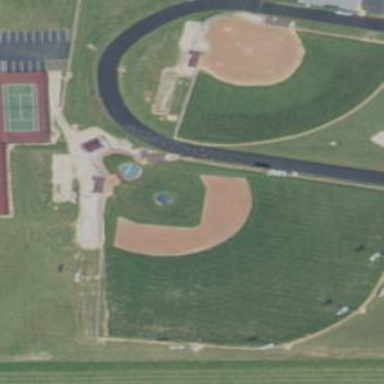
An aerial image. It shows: Baseball pitch for leisure land.